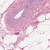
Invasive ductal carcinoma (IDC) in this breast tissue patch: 0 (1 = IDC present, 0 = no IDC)